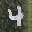
Label: 4